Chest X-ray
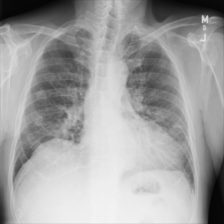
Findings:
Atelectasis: negative
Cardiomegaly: negative
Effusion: positive
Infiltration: positive
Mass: negative
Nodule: negative
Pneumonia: negative
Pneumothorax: negative
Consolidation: negative
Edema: negative
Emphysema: negative
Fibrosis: negative
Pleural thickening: negative
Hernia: negative